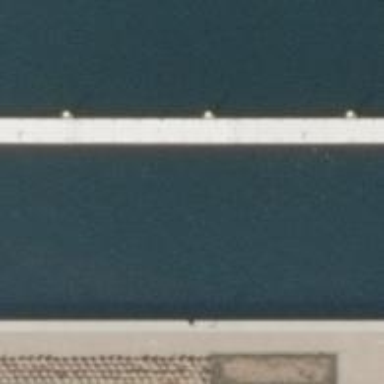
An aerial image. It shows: Man-made pier.